Question: The tables are created and have some data inserted I am trying to get the 'route' from the 'arrivaltimes' table with the aid of JOIN INNER but I am getting nothing back I have already tried to adjust the time to the current time tin th arrivaltimes table but the result is always empty. I am not getting any error. Is something wrong with my query?
'''
CREATE TABLE IF NOT EXISTS stops
(stop_id INT(11) NOT NULL AUTO_INCREMENT PRIMARY KEY,
name varchar(30) NOT NULL,
lat double(10,6) NOT NULL,
longi double(10,6)NOT NULL)
CREATE TABLE IF NOT EXISTS arrivaltimes
(arrivaltimes_id INT(11) NOT NULL AUTO_INCREMENT PRIMARY KEY,
weekday VARCHAR(20) NOT NULL,
route INT(11) NOT NULL,
arrivaltime time NOT NULL,
stop_id INT, FOREIGN KEY fk_stop_id(stop_id) REFERENCES stops(stop_id) )
SELECT route from arrivaltimes INNER JOIN stops ON arrivaltimes.stop_id=stops.stop_id where arrivaltime = now()
'''

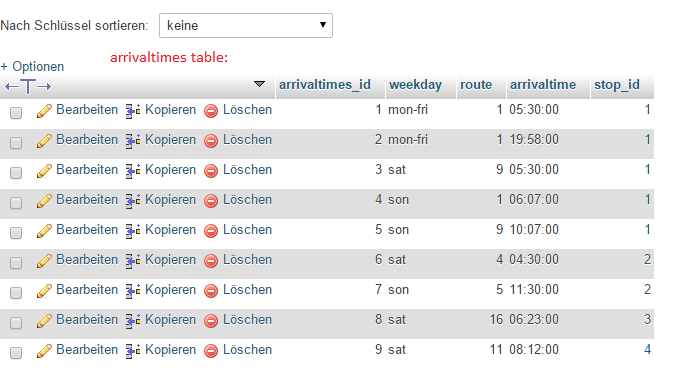
Answer: 'arrivaltime' is having datatype 'time' and its in the format 'H:i:s'.
In the where clause you are using 'now()' and it will be in the format 'Y-m-d H:i:s'
You need to use 'curtime' function for that.
'''
mysql> select now();
+---------------------+
| now() |
+---------------------+
| 2015-05-10 23:46:44 |
+---------------------+
1 row in set (0.00 sec)
mysql> select curtime();
+-----------+
| curtime() |
+-----------+
| 23:46:53 |
+-----------+
1 row in set (0.00 sec)
where arrivaltime = curtime()
'''